Platform: macOS
Application: Arc Browser
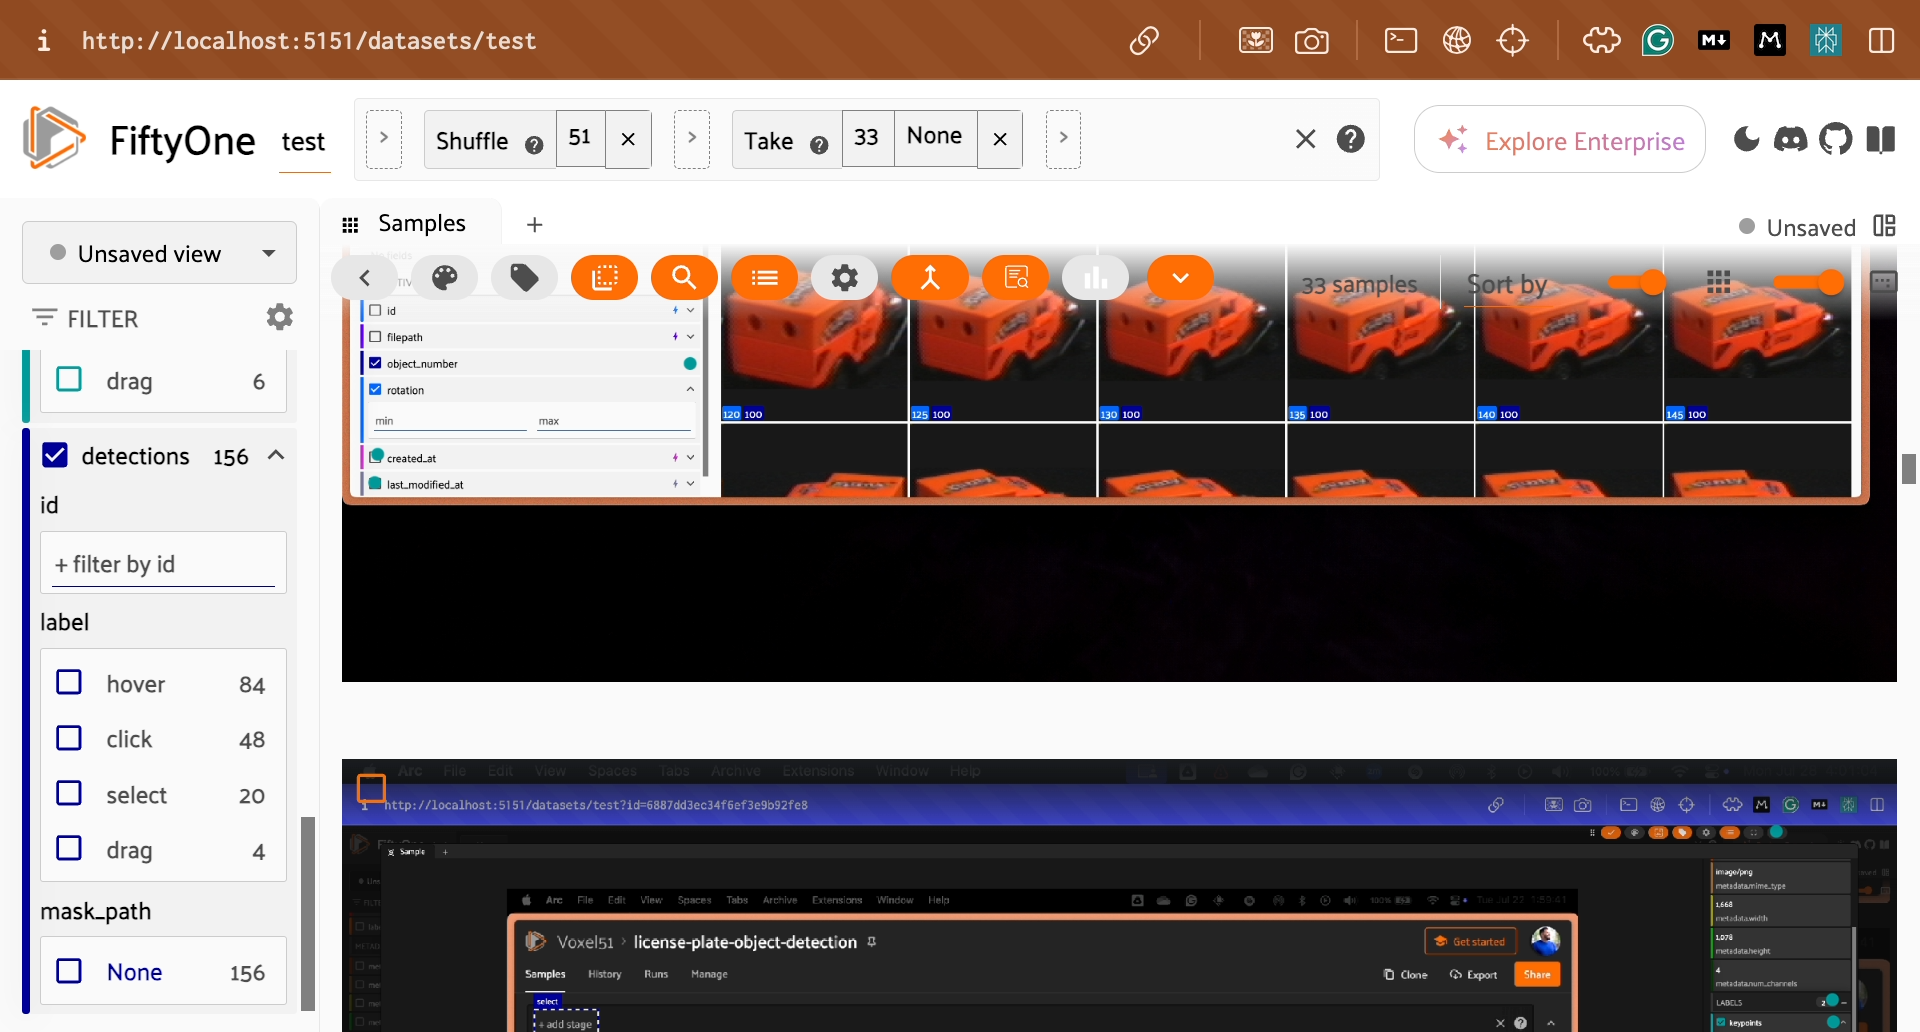
task_description: Locate the sidebar
action_type: hover
element_info: Menu Item
steps_since_start: 1